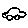
Label: car